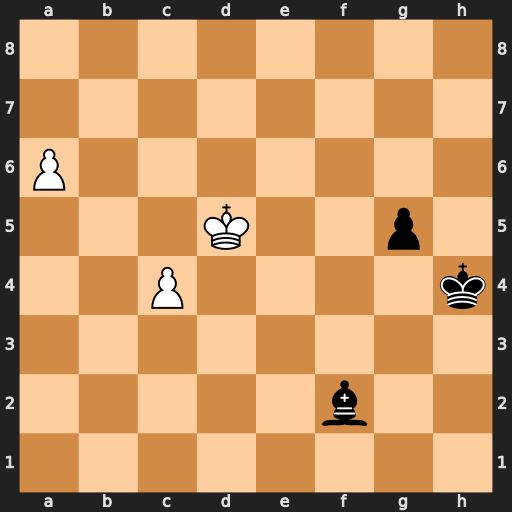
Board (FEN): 8/8/P7/3K2p1/2P4k/8/5b2/8
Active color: w
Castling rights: -
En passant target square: -
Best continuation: c5 g4 a7 g3 a8=Q